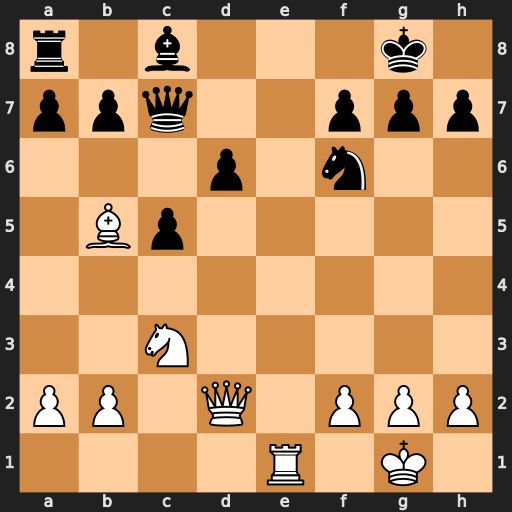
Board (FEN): r1b3k1/ppq2ppp/3p1n2/1Bp5/8/2N5/PP1Q1PPP/4R1K1
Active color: w
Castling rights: -
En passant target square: -
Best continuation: Nd5 Qd8 Nxf6+